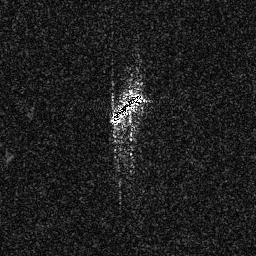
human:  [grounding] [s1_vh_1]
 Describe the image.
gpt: In the satellite image, there is  <ref>1 medium ship </ref> <box>[[42, 34, 55, 48, 0]]</box> located at center.